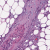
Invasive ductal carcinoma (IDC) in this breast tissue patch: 1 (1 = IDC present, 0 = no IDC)